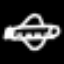
Label: airplane